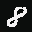
Label: 8